Interaction volume radius: 10 \u00c5
Interaction volume height: 20 \u00c5
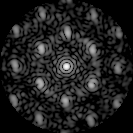
Disorder parameter: 0.4744